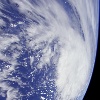
Label: cloud